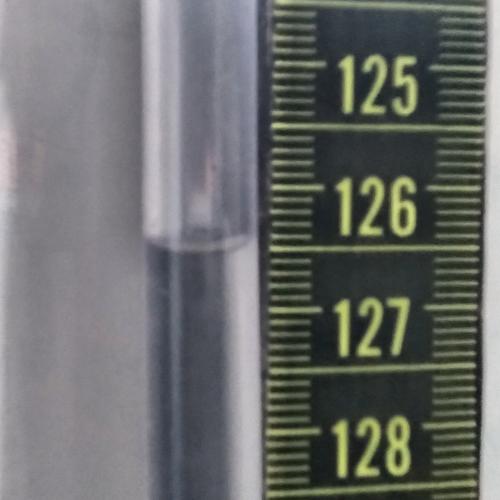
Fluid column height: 126.5 cm